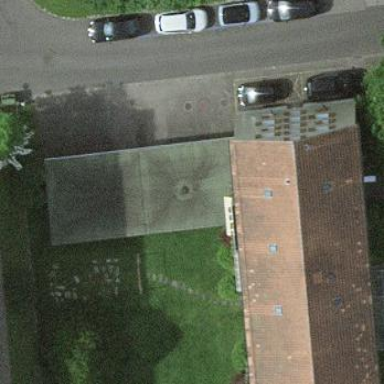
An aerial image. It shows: Group of garages.